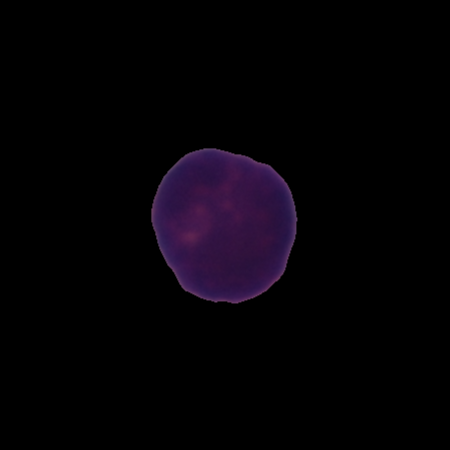
Label: healthy